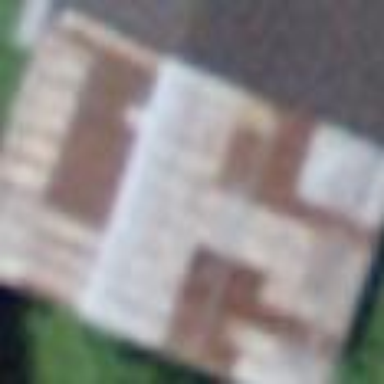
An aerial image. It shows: Rural barn.